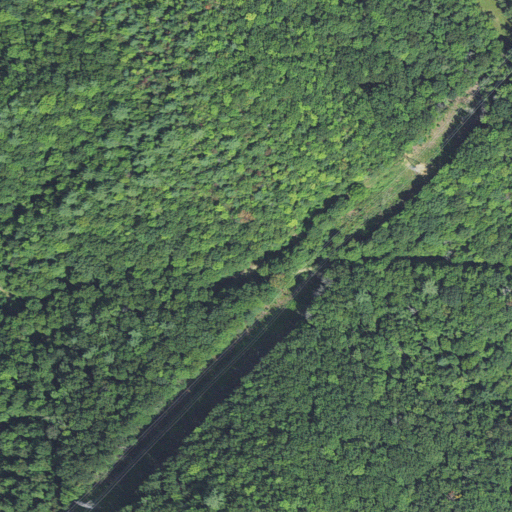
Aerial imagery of gap in North Carolina named Locust Gap containing mixed forest, deciduous forest, and evergreen forest